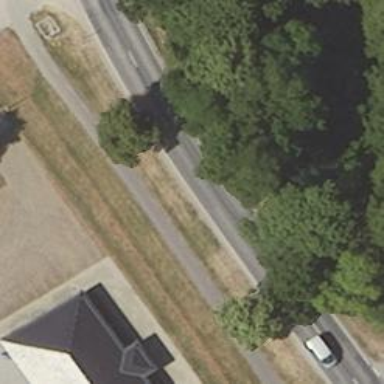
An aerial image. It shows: Secondary road with asphalt surface.